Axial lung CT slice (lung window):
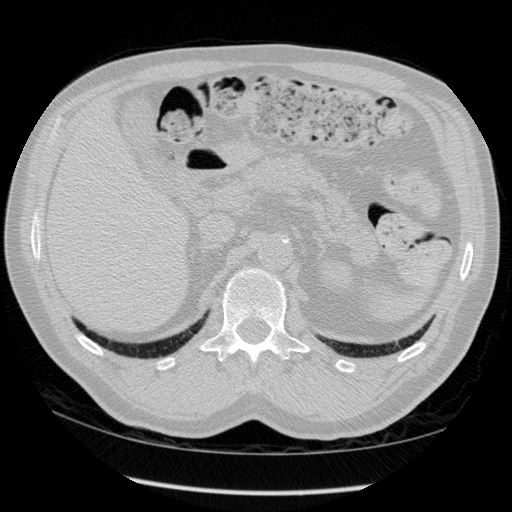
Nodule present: no